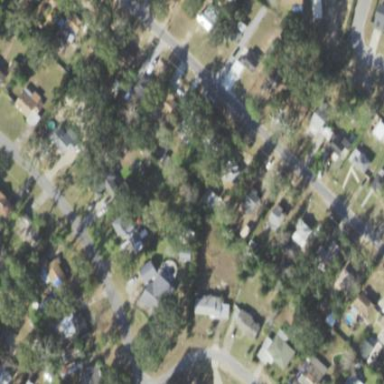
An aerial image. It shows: Residential area composed of single-family homes.